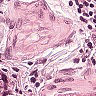
Metastatic tissue present: yes